Question: Here's my database structure:

In my app I have a company management of customers, employees and branches.
Customers and Employees are associated with one Person, one Individual and one User.
Branches are associated with one Person and one Company.
So, to insert a new costumer or employee, I have to first insert its common data into 'Person' table, its person data into 'Person' table, then its user data into 'User' table and finally create a new record into 'Customer' or 'Employee' table.
To insert a new branch, I've to first insert its common data into 'Person' table, then its company data into 'Company' table and finally create a new record into 'Branch' table.
I'm new to MVC concept and I'm a bit lost in how I should design my model classes to CRUD them. I'm using CodeIgniter framework, but I think it's irrelevant here. Should I create a separate class model for each database table? If so, how I should code that? (theory only)
For example, to insert a new costumer...
1. Start a new transaction
2. Instantiate a new Person
3. Fill Person's data
4. Save Person
5. Instantiate a new Individual
6. Fill Individual's data and relate to its Person
7. Save Individual
8. Instantiate a new User
9. Fill Users' data and relate to its Person
10. Save User
11. Instantiate a new Costumer
12. Fill Costumer's data and relate to its Person
13. Save Costumer
14. End transaction
Is that correct? Where this code should be, in the costumer's controller? Any better convention to use that database structure (I need to use the third normal form design)?
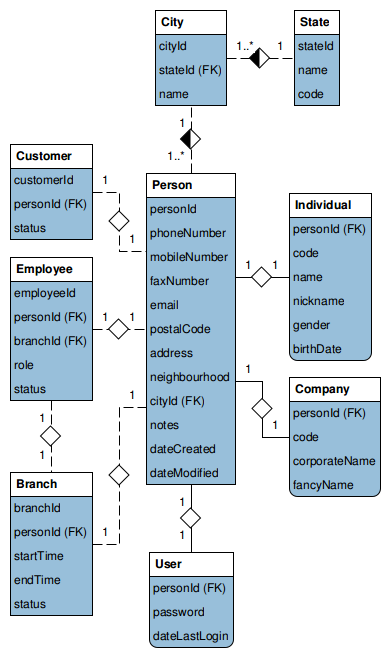
Answer: Ok, interesting, why do you want to use 3NF?
In MVC web frameworks (like Codeigniter, Zend Framework or Ruby on Rails) you don't require 3NF or even care about the different tables. What you're trying, I'd say, is multiple table inheritance, which is not very common.
So actually you have a, say, 'Custumer' class, which has all the attributes you have your Customer, User and Person table. To stick to MVC and the approach, you'd have a 'save' action in your 'CustomerController' class which accepts these attributes and instantiates an object from this 'Costumer' class:
'''
class CostumerController {
function create() {
Costumer c = new Customer();
c.save($_POST['costumer']);
}
}
'''
(Make sure, you check the parameters for SQL injections but your framework should handle that somehow.)
Your customor class should have a constructor which should accept all its attributes and save them to the appropriate tables. I.e.:
'''
class Costumer {
function save(params) {
$sql = 'INSERT INTO person SET 'phoneNumber' = "' . params['phonenumber'] . '"';
$dbh->query($sql);
$lastid = PDO::lastInsertId;
$sql = 'INSERT INTO user SET 'password' = "'. md5(params['password']) . '", 'personId' = "' . $lastid . '";
...
}
}
'''
As you may have noticed, I've shortened the Sql statements and some of the code since I don't know CodeIgniter. But the idea is to give all the data you need to the save method which saves it to the appropriate tables in you database.
Only the model class communicate with the database in MVC.
The problem is the ID you use as a foreign key in other tables. So after inserting your data to person you need to query the table for the ID it just inserted and use it in another table.
That is why some frameworks (so to say: ), use single table inheritance by default. Picture it like this:
The way you described it, your 'Costumer' inherits from 'User' which inherits from 'Person'. All these tables are merged into one table, which also holds a 'type' attribute, which says which type that row's object is, in our case: 'Customer', 'User' or 'Person'. If you only add a user, all unused attributes will be set to 'NULL'. But this would break your 3NF, of course.
What I don't understand, though, is why you always require 1:1 relationshipts. For example between 'Person' and 'Company'.
Oh, now I get it, since there is no 'companyId (FK)' in 'Person', many 'Person's can be in one 'Company'. But why does 'Branch'have a 'personId (FK)'. Usually there are more person working in a branch, no?
You can either use or , though I prefer the first one. In this, you'd only have a few lines in your controller and more logic in your model (as in my example above). The communication with the database happens only in your model classes.
You usually don't have a one-table-equals-one-model-type approach, but you may also have more than one model type accessing one table (see the single table inheritance thing).
Your could have a 'Costumer'model that accepts your data and "group" it the way your tables are "scattered":
'''
class Customer {
function save(params) {
Person $person = new Person();
$person.save(params['person']);
User $user = new User();
$user.save(params['user'], $person->id);
....
}
}
'''
But... well, as I said, I'd suggest you leave the 3NF approach and use STI (single table inheritance).
to make sure to quote form data to avoid SQL injections or see, which functions your framework offers to do that for you.
Sorry for any mistakes in the code, I was only "coding" from memory and didn't even syntax parse it.
HTH